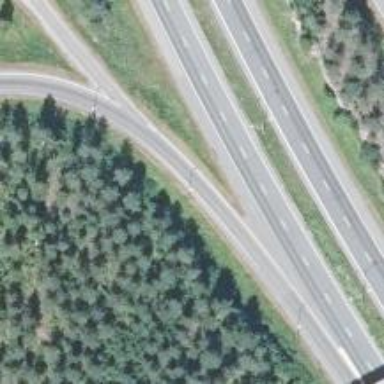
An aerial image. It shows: Tertiary motorway link road.